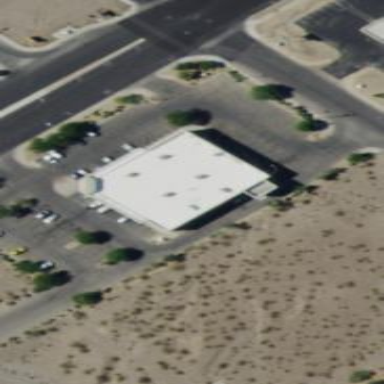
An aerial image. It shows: Building that is pharmacy providing healthcare services.